Question: I'm trying to get some values from database but I got this exception:

the type of the column "id" in database is 'Ineger':
'''
CREATE TABLE crs_categorie_taux
(
id serial NOT NULL,
designation character varying(225),
taux double precision,
CONSTRAINT crs_categorie_taux_pkey PRIMARY KEY (id)
)
'''
and I declare it as 'int' in my C# code:
'''
public int Id { get; set; }
'''
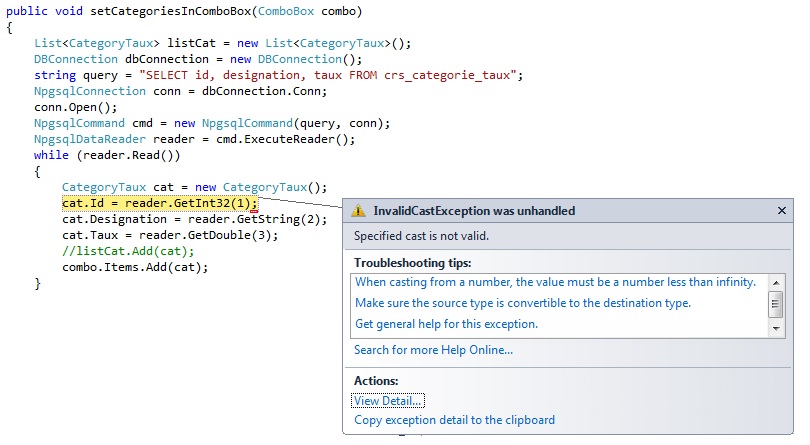
Answer: The columns are zero-based, this means you need to use
'''
cat.Id = reader.GetInt32(0);
'''
You also need to decrease indexes for other columns by 1 as well.